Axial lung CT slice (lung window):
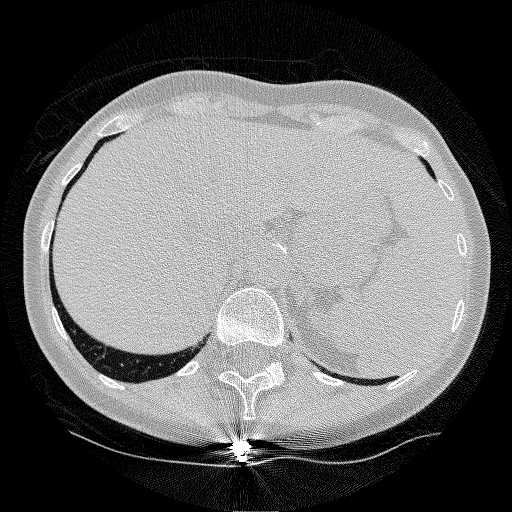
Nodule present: no